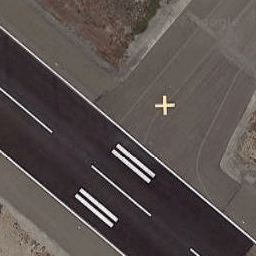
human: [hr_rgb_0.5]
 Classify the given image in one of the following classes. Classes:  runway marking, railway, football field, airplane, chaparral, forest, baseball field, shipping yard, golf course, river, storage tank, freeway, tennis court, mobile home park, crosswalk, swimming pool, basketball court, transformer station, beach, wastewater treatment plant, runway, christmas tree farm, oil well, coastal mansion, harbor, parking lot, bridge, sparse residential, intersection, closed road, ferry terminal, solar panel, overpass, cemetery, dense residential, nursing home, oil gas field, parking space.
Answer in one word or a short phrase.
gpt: runway